Question: I have a case where I have a ul li menu that I would like some of the elements to be aligned to the right.
I can't put a defined size because the menu changes and sometimes there are more or less nav elements. Also sometimes there may be more then one item I want aligned right.

Here is a jsfiddle I started to demonstrate what I am trying to do in code.
<URL>
'''
<ul>
<li><a href="#">Nav 1</a></li>
<li><a href="#">Nav 2</a></li>
<li><a href="#" class="right_nav">Right Nav</a></li>
</ul>
'''
** This may not be possible and I will have to change the html around.
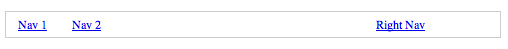
Answer: You need to 'float:right' the '<li>' tag not the '<a>' tag. See modified version here:
<URL>